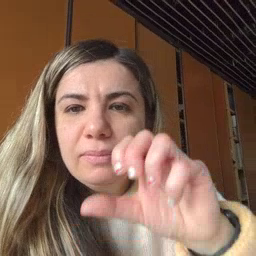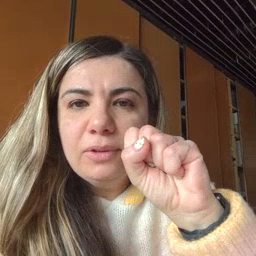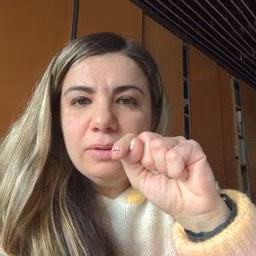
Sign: sticky